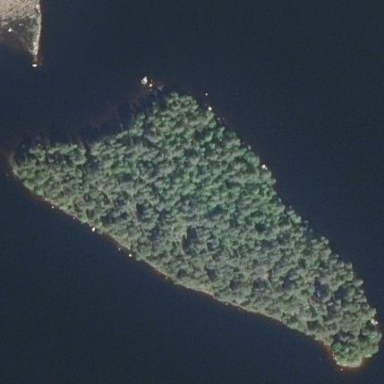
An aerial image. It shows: Islet.